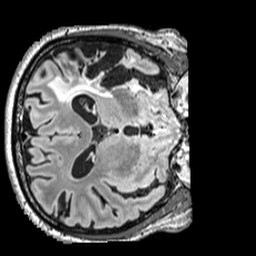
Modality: FLAIR
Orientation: axial
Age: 56
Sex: male
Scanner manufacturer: siemens
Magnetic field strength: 3 T
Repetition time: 5 s
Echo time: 0.387 s